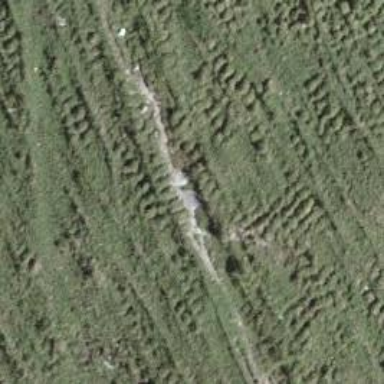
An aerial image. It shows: Path covered in grass.